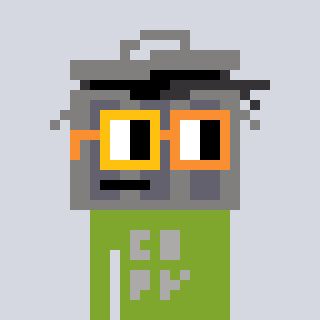
a pixel art character with square yellow and orange glasses, a trashcan-shaped head and a slimegreen-colored body on a cool background